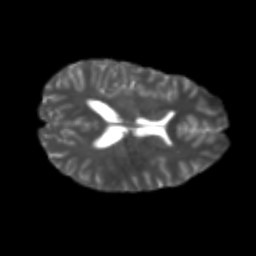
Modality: T2w
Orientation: axial
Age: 21
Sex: female
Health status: healthy
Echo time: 0.074 s